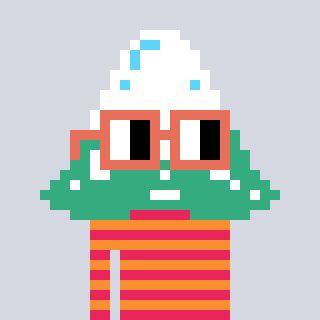
a pixel art character with square orange glasses, a snowy mountain-shaped head and a orange-colored body on a cool background